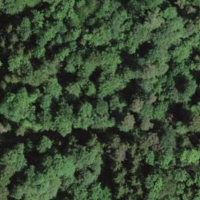
EUNIS habitat code: 41
Species observed at this site:
Lathyrus vernus